Question: This is a little hard to explain so please bear with me. When I am editing a text field in one of the columns I would like to,when I hit enter, go to new line under the edited text so the grid basically expands.
Options-View-CellAutoHeight set to true expands the cell but editing is terrible.Cant
see a thing where the first line is,where it ends,etc...
Here is the grid:

I can not go after the last letter 'a' with my mouse cursor and hit enter so another line gets added. Which settings regulate this ? I know it can be done since I had a grid once and could do this.
EDIT: This requires no code just applied settings.
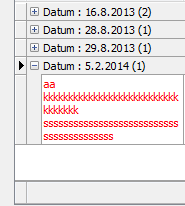
Answer: Just tested it with 'DevExpress VCL 13.2' and it can be easily done without coding (if I understood what you want to achieve).
Basically, you need to set following properties:
- 'Memo''Properties''WantReturns'- 'TableView''OptionsView.CellAutoHeight'- 'TableView''OptionsBehavior.EditAutoHeight''eahEditor''eahRow'